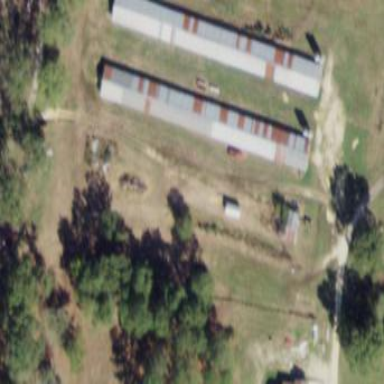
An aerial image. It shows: Poultry farmyard.